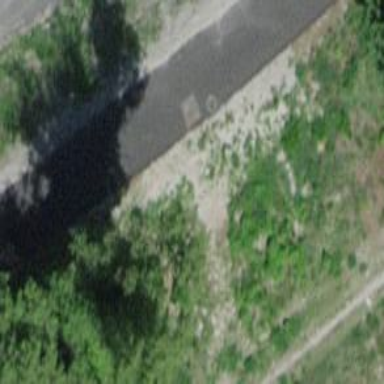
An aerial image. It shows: Culvert tunnel under drain waterway.